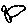
Label: bird